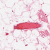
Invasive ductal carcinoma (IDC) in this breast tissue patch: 0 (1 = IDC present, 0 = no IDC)